Platform: macOS
Application: Chrome
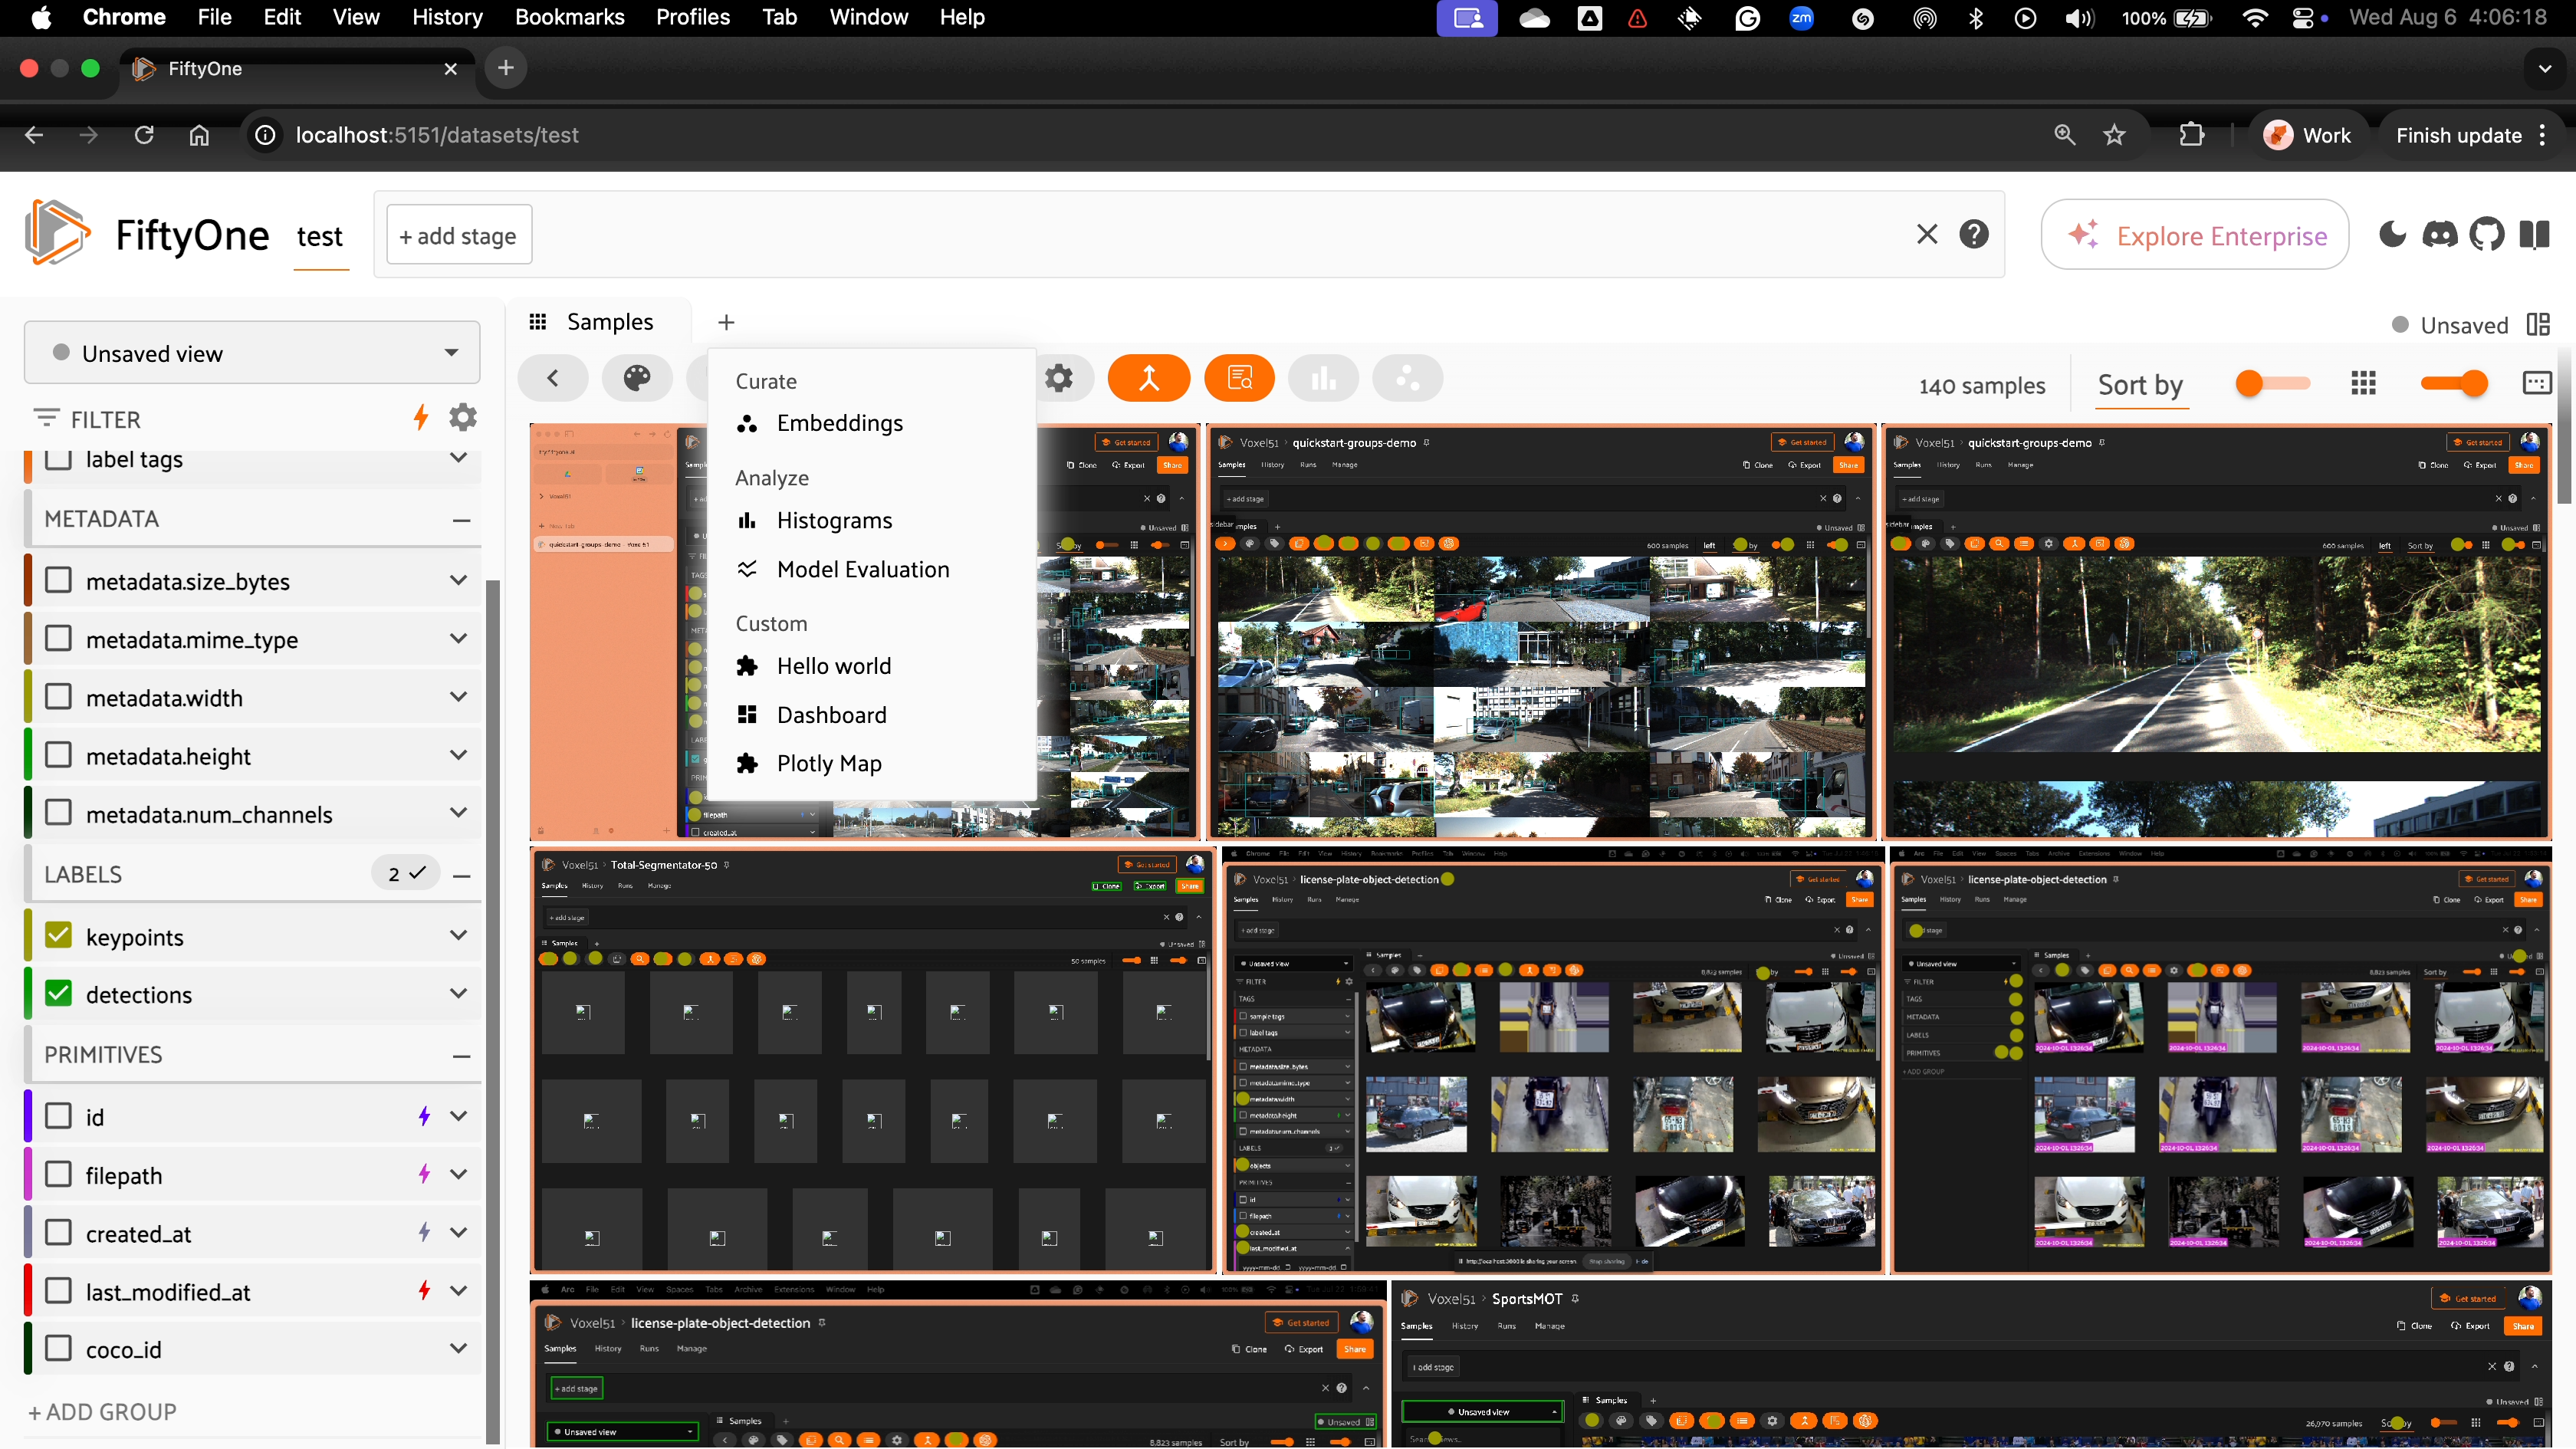
task_description: Select embeddings panel in the new panel menu
action_type: select
element_info: Menu Item
steps_since_start: 1